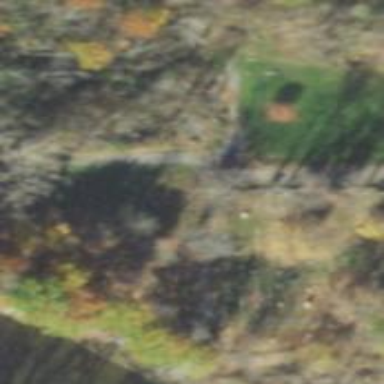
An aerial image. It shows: Cemetery.